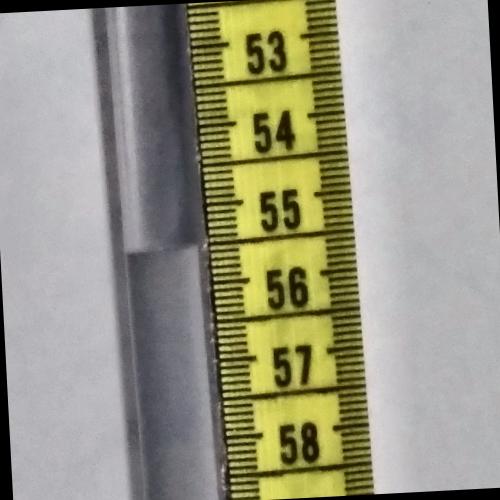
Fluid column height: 55.5 cm